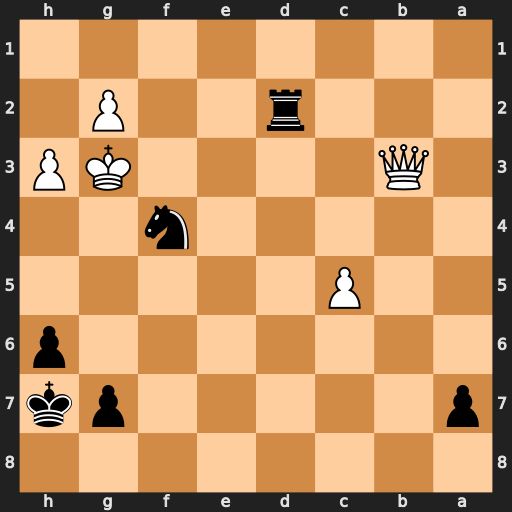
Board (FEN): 8/p5pk/7p/2P5/5n2/1Q4KP/3r2P1/8
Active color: b
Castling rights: -
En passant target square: -
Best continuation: Rd3+ Qxd3+ Nxd3 c6 Nc5 c7 Ne4+ Kf4 Nd6